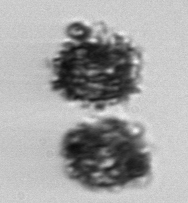
Label: Thalassiosira_TAG_external_detritus